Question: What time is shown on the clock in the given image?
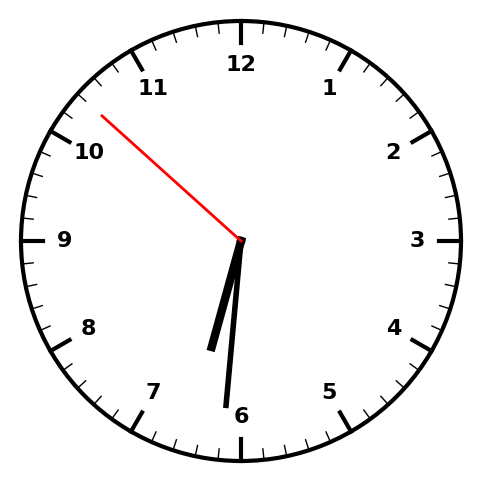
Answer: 06:30:52